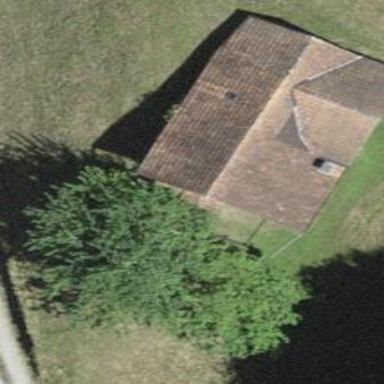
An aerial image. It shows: Farm building.